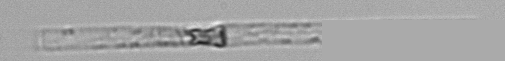
Label: Dactyliosolen_blavyanus